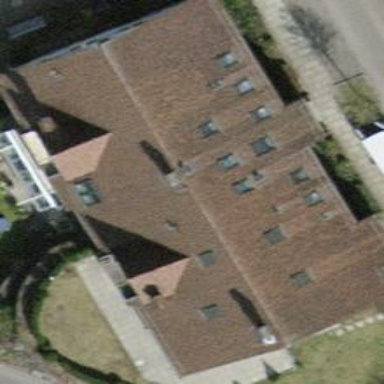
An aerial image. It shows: Pitched roof building.